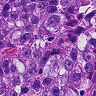
Metastatic tissue present: yes